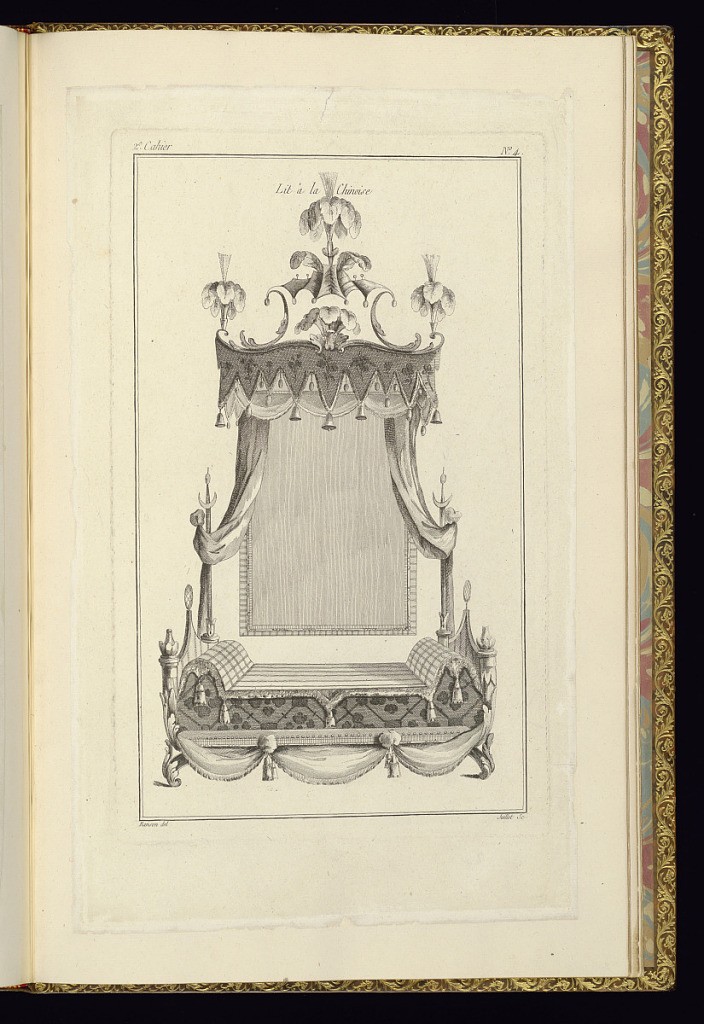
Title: Lit à la Chinoise
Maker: Pierre Ranson, French, 1736–1786
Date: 1779-90
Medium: Etching and engraving on laid paper
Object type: Print
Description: Design for a bed (front view) with a crown canopy (baldachin) projecting from the wall, with a large panel, and held by bed posts along the side of the bed. The headboard and footboard are the same height with acorn and feather finials. The bed linen is striped and decorated on the side with a diaper floral pattern and tassels. The canopy is topped with feather finials, and decorated with scrolling leaves (rinceaux), flowers, bells, and beads. The bed curtains are tied back with crescent moons. The plate is titled, numbered, and signed.